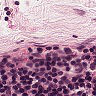
Metastatic tissue present: no